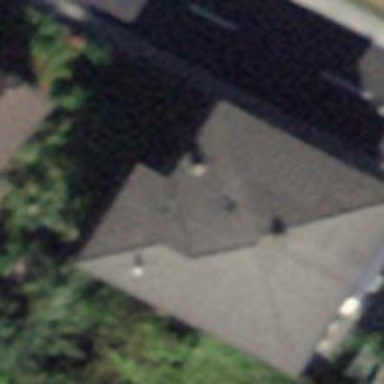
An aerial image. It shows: Pyramidal roof shapes the top of the apartments building.